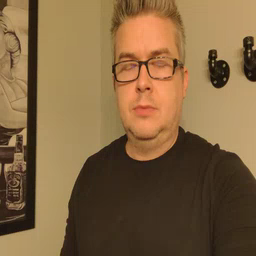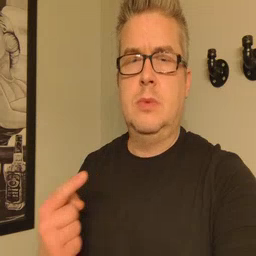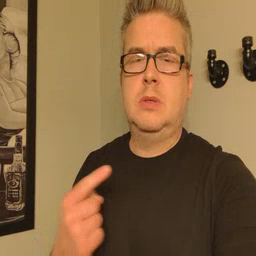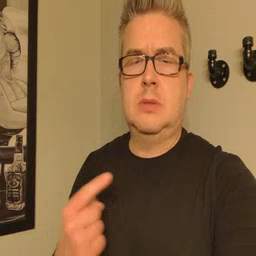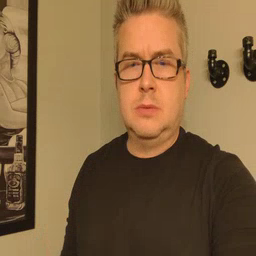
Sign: owie